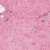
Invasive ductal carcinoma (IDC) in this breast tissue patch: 0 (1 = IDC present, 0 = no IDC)